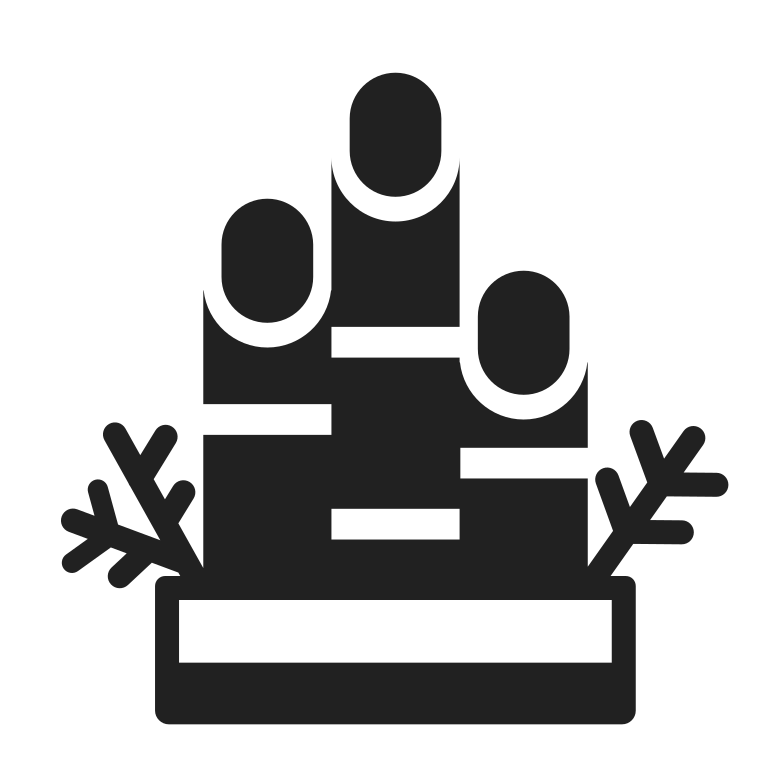
pine decoration high contrast